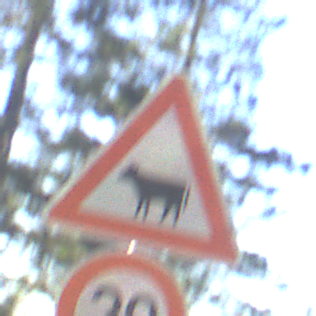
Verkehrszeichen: ViehtriebRechts
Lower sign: Geschwindigkeit20
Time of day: MorningAfternoon
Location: Outdoor (Nature)
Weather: Clear
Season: Winter
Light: Natural